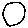
Label: circle